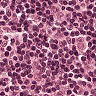
Metastatic tissue present: no